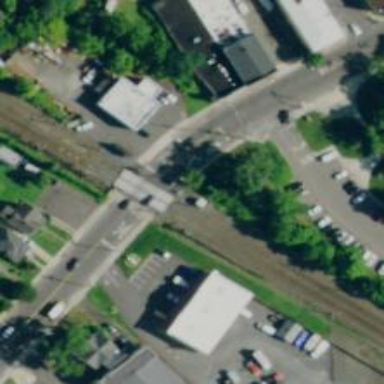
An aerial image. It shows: Level crossing along the railway.